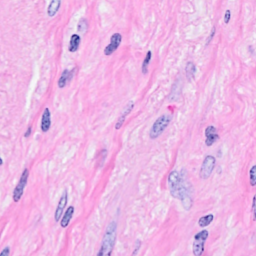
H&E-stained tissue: Breast